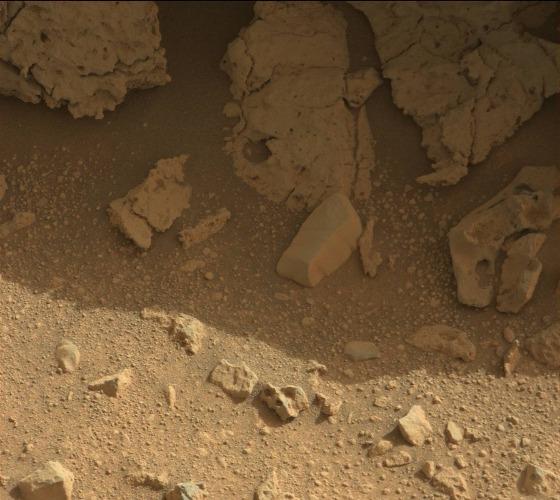
Terrain classes present: Gravel / Sand / Soil, Rock, Shadow